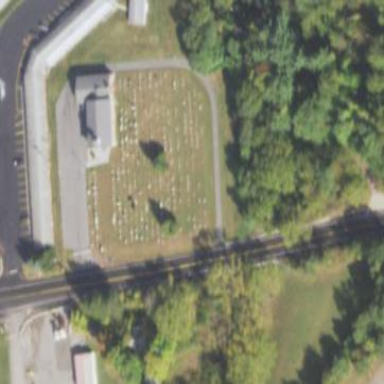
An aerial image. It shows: Grave yard.